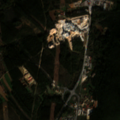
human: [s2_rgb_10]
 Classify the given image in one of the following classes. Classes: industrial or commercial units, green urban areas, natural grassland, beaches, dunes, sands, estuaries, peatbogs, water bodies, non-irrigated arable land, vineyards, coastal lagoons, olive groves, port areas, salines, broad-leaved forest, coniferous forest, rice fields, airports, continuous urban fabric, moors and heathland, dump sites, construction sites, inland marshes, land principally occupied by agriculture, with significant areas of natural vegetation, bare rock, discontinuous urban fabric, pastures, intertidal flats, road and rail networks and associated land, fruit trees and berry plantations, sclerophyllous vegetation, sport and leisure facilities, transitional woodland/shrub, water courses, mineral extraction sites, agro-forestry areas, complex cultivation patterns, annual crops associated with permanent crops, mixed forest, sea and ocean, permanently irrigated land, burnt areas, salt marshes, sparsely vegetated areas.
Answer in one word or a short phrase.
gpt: land principally occupied by agriculture, with significant areas of natural vegetation, broad-leaved forest, mixed forest, sclerophyllous vegetation